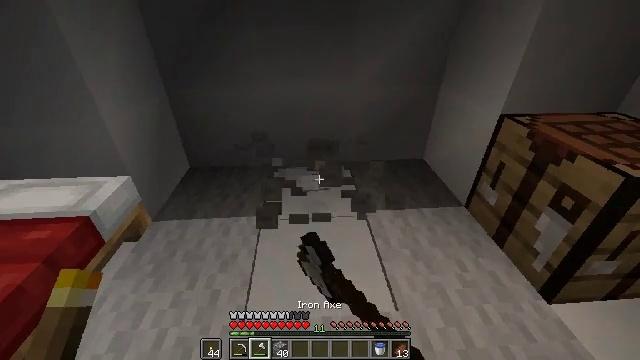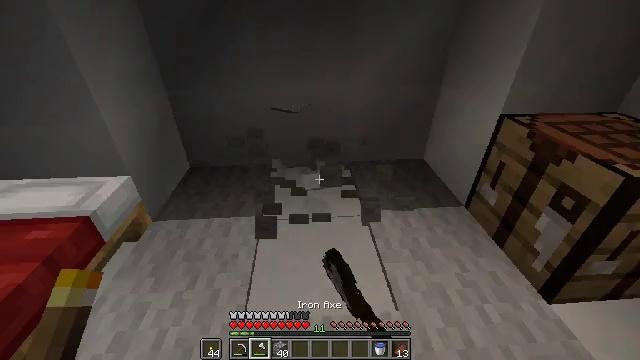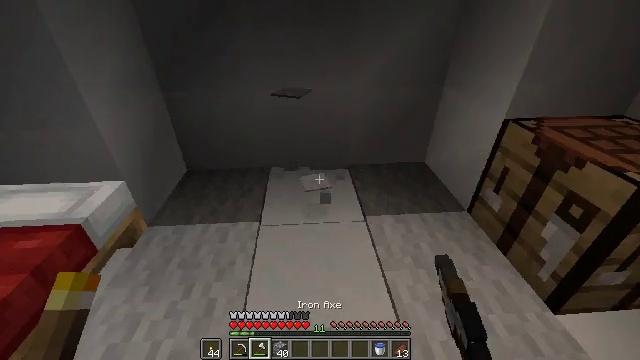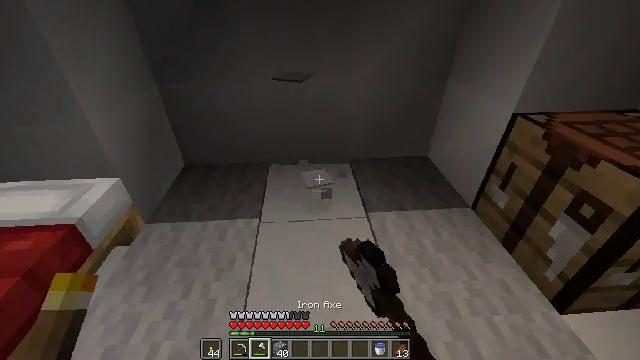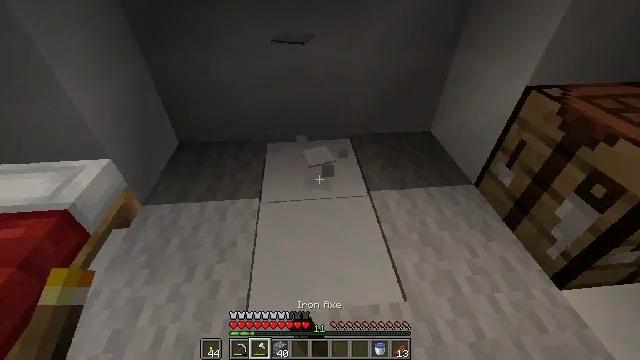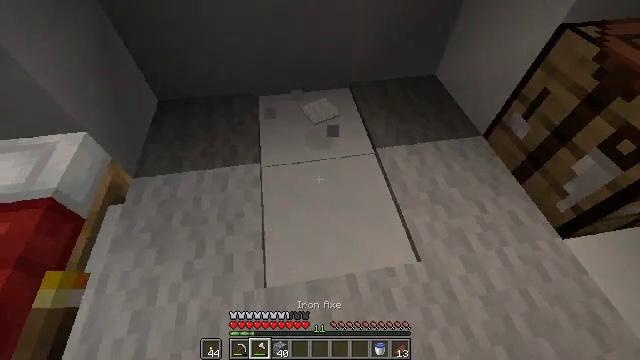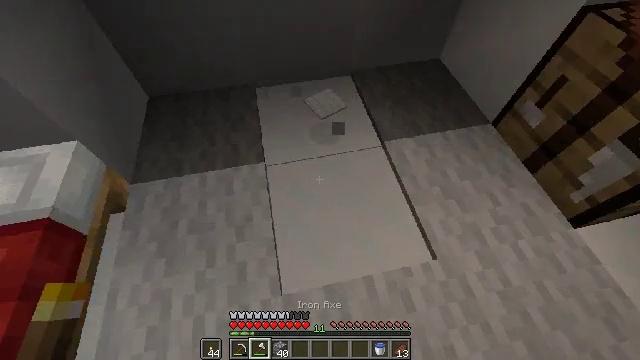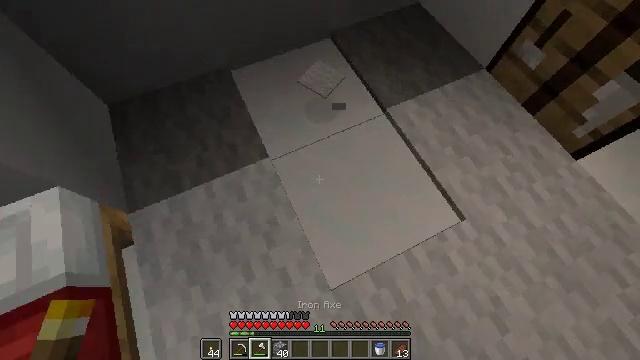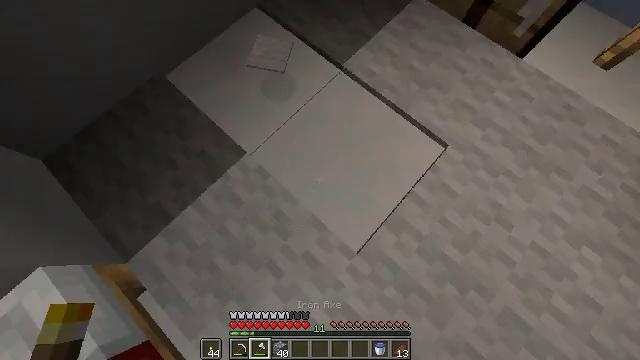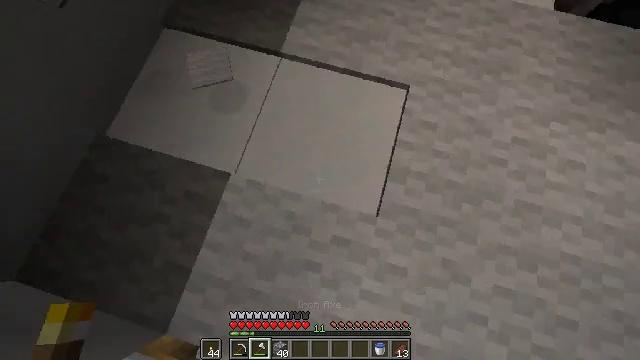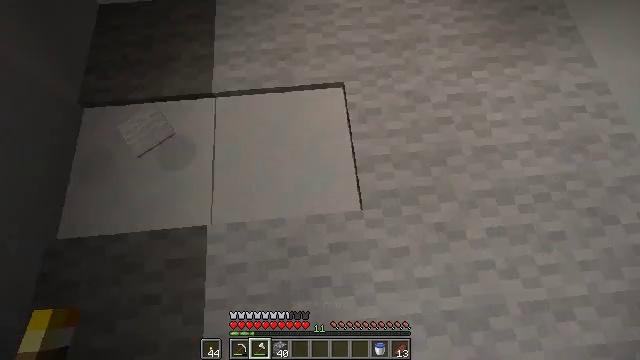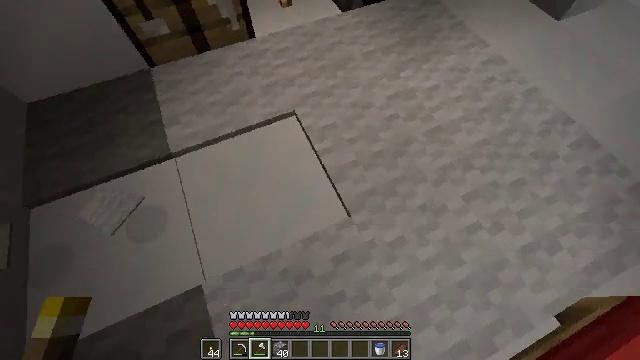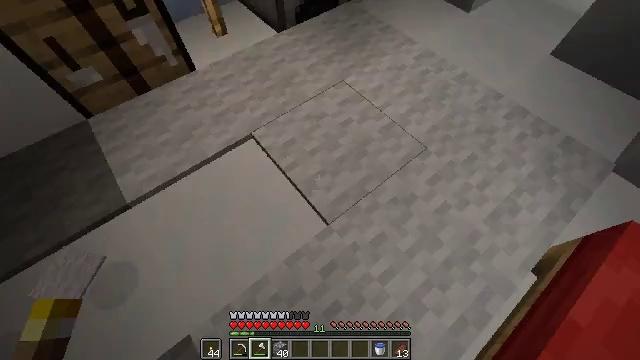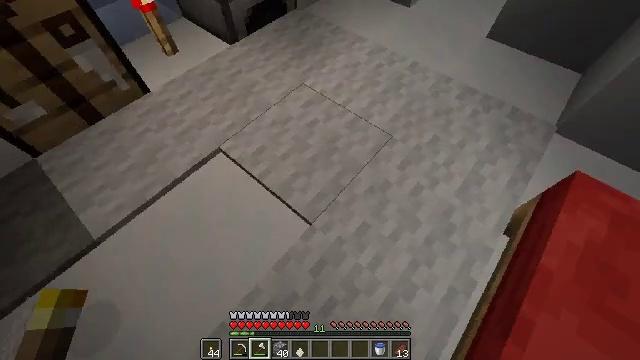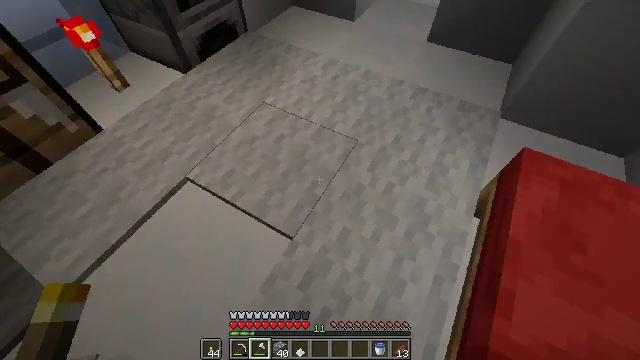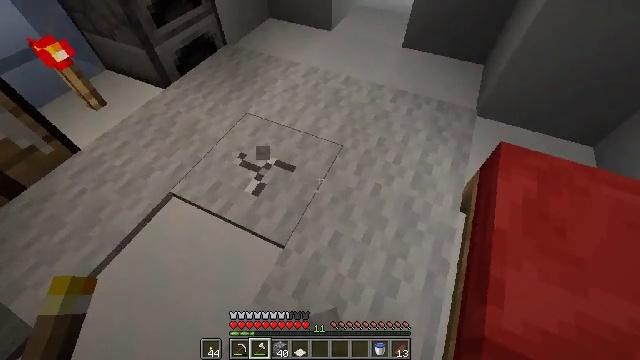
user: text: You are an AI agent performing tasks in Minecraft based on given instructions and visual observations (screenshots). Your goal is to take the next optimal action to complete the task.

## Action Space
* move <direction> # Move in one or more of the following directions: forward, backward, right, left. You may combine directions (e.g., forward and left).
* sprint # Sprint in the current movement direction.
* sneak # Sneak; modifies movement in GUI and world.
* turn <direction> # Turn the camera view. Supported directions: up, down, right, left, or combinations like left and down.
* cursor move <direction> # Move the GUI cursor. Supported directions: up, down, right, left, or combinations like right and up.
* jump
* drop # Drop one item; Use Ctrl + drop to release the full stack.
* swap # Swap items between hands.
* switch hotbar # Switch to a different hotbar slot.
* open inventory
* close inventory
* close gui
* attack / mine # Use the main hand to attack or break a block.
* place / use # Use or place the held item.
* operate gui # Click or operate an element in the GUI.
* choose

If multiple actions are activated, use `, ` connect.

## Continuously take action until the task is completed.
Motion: motion action
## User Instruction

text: Collect the white carpet by hitting it.
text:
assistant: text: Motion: attack / mine
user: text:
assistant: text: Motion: move forward, attack / mine
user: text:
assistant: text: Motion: move forward and move left, turn down
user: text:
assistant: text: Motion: move forward and move left, turn right and down
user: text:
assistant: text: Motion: move forward and move left, turn right and down
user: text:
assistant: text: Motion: move forward and move left, turn right and down
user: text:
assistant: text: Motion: move left, turn right and down
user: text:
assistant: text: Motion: move left, turn right and down
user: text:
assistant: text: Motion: move left, turn right and down
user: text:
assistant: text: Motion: turn right and up
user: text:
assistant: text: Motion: turn right and up
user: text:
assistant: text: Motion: turn right and up
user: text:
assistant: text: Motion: turn right and up
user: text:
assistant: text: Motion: turn right and up
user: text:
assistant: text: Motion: turn right and up, attack / mine
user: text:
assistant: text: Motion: attack / mine
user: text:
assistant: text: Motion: attack / mine
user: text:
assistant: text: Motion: attack / mine
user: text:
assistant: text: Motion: attack / mine
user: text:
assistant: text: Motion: turn left, attack / mine
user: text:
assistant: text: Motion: turn left and up, attack / mine
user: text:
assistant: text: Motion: turn left and up, attack / mine
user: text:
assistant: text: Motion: turn left and up, attack / mine
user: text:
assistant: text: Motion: turn left and up, attack / mine
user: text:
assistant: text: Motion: attack / mine
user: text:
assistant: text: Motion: attack / mine
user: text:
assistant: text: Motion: attack / mine
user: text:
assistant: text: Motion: turn left, attack / mine
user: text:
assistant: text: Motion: turn left, attack / mine
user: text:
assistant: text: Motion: turn left, attack / mine